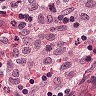
Metastatic tissue present: no